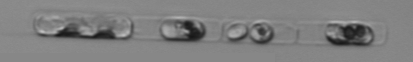
Label: Guinardia_delicatula_TAG_internal_parasite